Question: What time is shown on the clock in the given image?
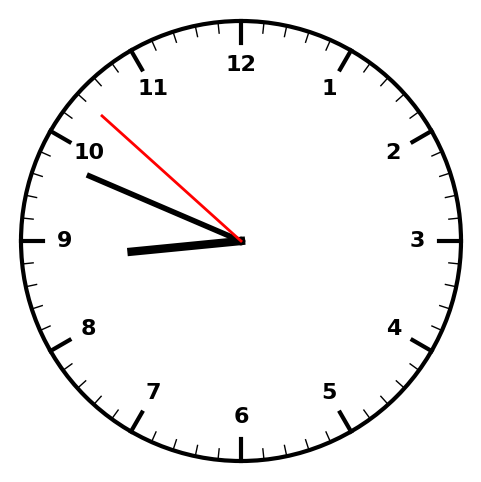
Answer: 08:48:52